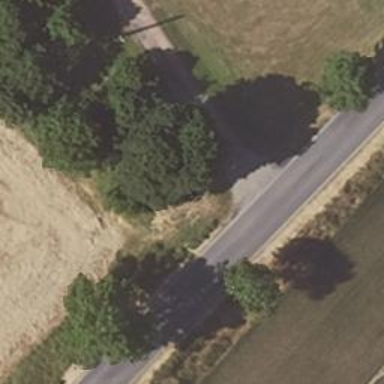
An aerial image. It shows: Driveway leading to service road.